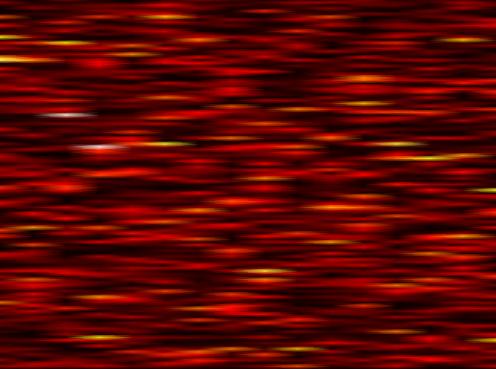
Label: FOFDM